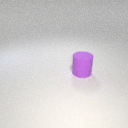
large purple rubber cylinder